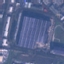
Land use / land cover class: Industrial